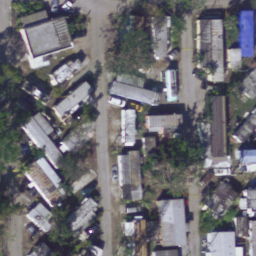
Label: residential